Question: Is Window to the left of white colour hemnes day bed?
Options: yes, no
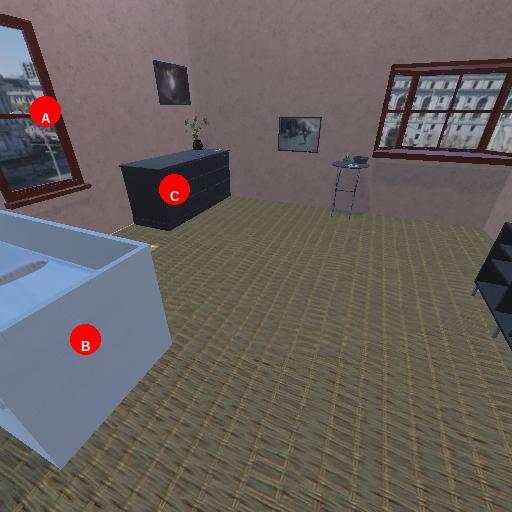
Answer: yes